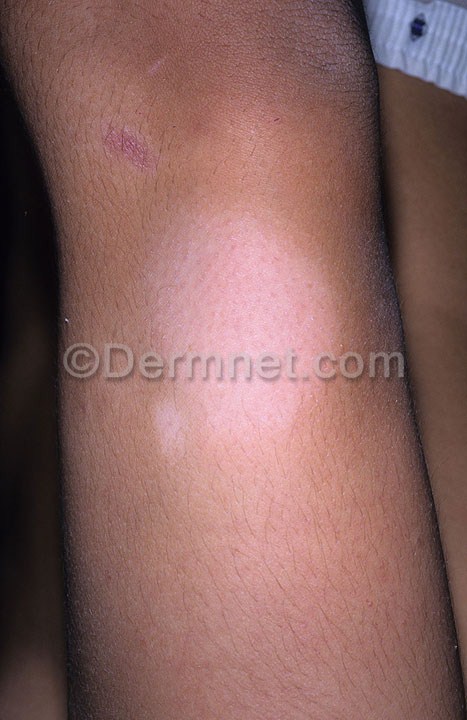
Disease: Atopic Dermatitis Photos